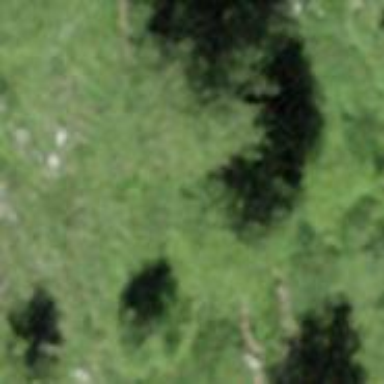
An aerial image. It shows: Forest area.